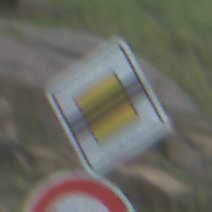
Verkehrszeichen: EndeVorfahrtsstrasse
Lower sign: UeberholverbotKraftfahrzeuge
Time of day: MorningAfternoon
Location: Outdoor (Nature)
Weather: PartlyCloudy
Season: NotSpecified
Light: Natural